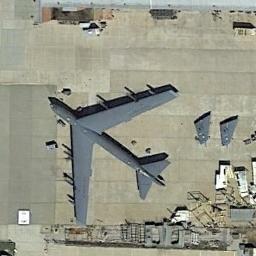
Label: airplane